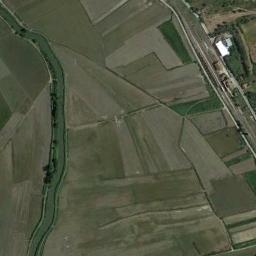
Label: river